Question: i'm trying to work my way through a plist...
Now i wanted to only fetch item 1 if it was a genre of Soft how do i achieve this ?
i'm trying to sort my way through it but it doesn't work...
'''
var path = NSBundle.mainBundle().pathForResource("radioChannels", ofType: "plist")
self.menuItemArray = NSMutableArray(contentsOfFile: path!) as NSMutableArray!
for obj: AnyObject in menuItemArray {
if let dict = obj as? NSDictionary {
if let menuPunkt = dict["genre"] as? String {
if menuPunkt as String == ("Soft"){
println("Soft \(menuPunkt)")
}
} else {
println("failed with menuPunkt")
}
} else {
println("failed to convert to NSDictionary")
}
}
'''
this i only tried but doest work
'''
var descriptor: NSSortDescriptor = NSSortDescriptor(key: "Soft", ascending: true)
self.sortedResults = menuItemArray.sortedArrayUsingDescriptors([descriptor])
'''

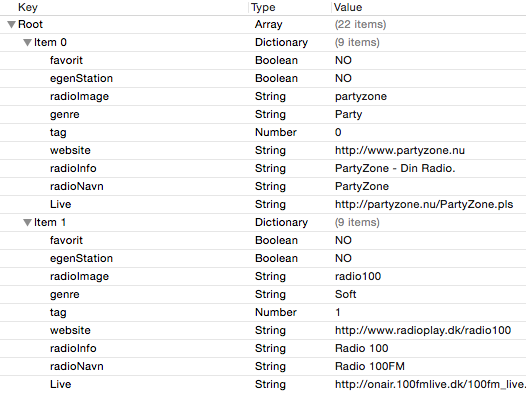
Answer: As mentioned in the comments, use the filter built-in. The following snippet will give you an array of items with a genre of "soft":
'''
if let menuItemArray = menuItemArray as? [[String:AnyObject]] {
var softItems = menuItemArray.filter({
if let genre = $0["genre"] as? String {
return genre.lowercaseString == "soft"
}
return false
})
println("\(softItems)")
}
'''
I prefer this solution over the NSPredicate solution for a couple of reasons, first, once you typecast the NSMutableArray into a swift array of the appropriate type, it's pretty much pure swift, and second, 'NSPredicate' is a pretty heavy Objective-C bat for a really simple problem.
Also note that the typecast/check should really be done one-time when the plist is loaded rather than doing it each time you build your view contents, it's really only included in the snippet for completeness.